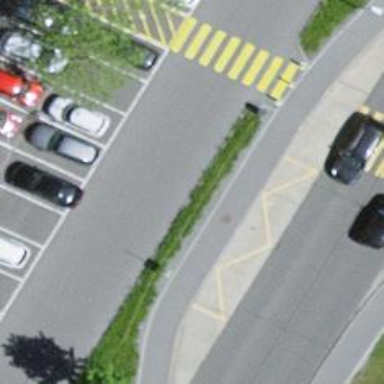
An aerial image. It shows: Platform for public transport and road usage.